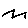
Label: zigzag